Interaction volume radius: 10 \u00c5
Interaction volume height: 15 \u00c5
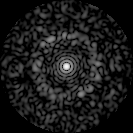
Disorder parameter: 0.8116